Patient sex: M
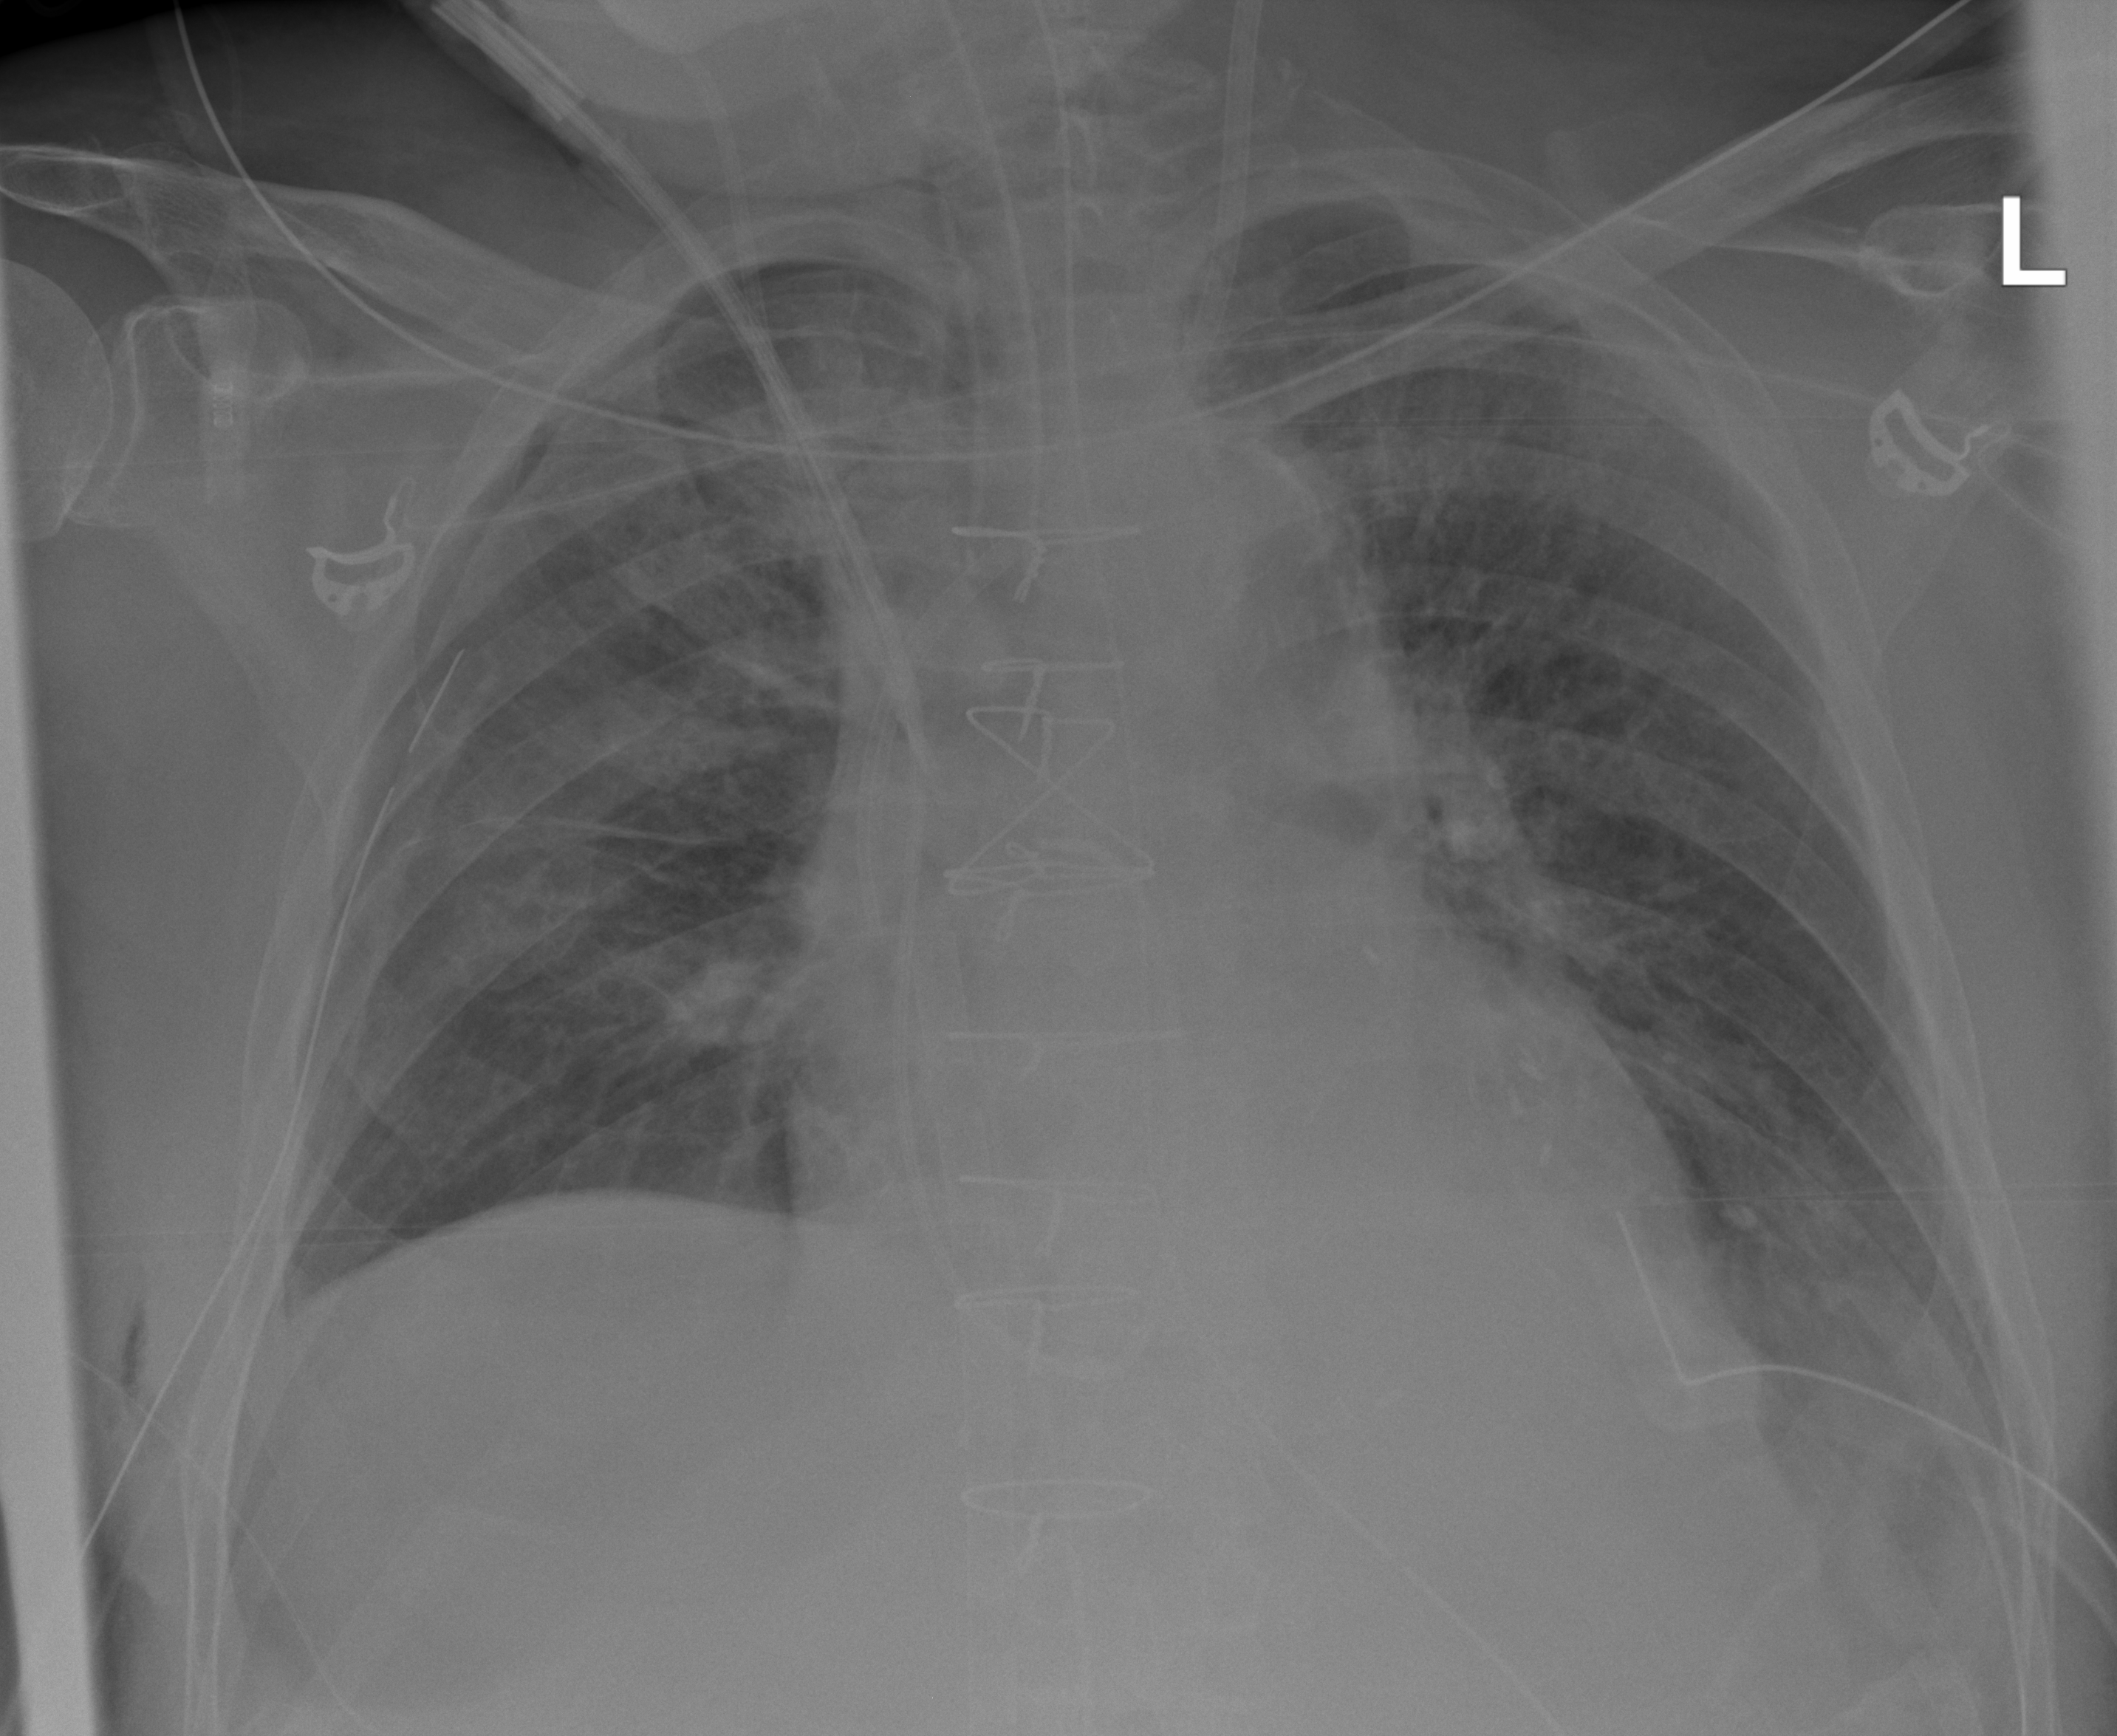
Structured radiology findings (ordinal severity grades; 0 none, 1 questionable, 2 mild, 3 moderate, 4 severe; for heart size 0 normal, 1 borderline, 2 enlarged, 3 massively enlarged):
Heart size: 0
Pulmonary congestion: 3
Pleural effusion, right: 0
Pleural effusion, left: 0
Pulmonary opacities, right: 2
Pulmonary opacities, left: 0
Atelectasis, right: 2
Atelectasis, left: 2